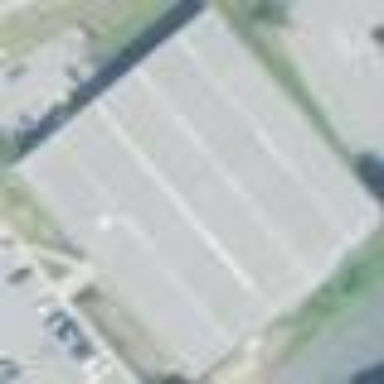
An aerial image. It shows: Building that houses bowling alley.